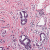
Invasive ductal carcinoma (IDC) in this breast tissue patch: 1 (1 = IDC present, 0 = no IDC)